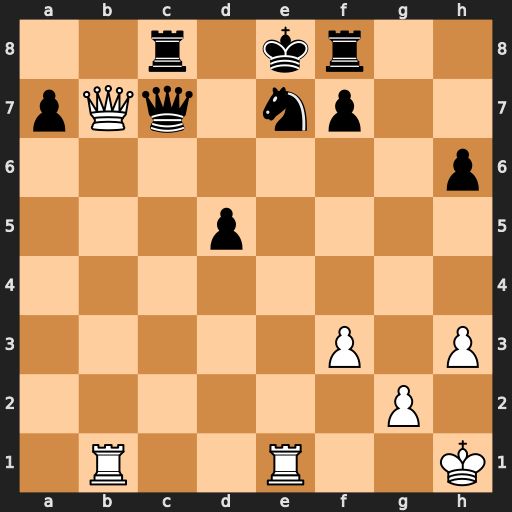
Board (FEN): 2r1kr2/pQq1np2/7p/3p4/8/5P1P/6P1/1R2R2K
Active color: w
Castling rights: -
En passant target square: -
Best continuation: Qxc7 Rxc7 Rb8+ Kd7 Rxf8